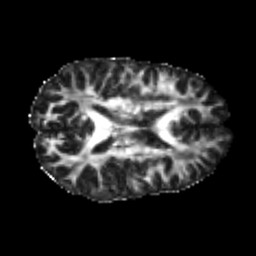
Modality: FA
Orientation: axial
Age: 24
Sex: male
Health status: healthy
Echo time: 0.074 s